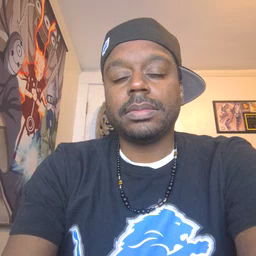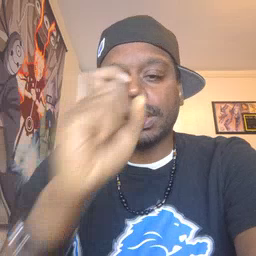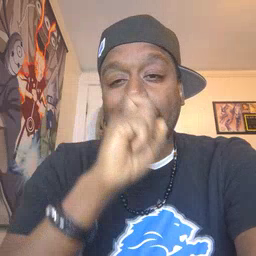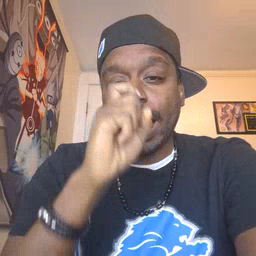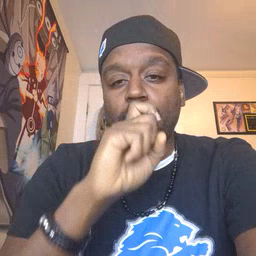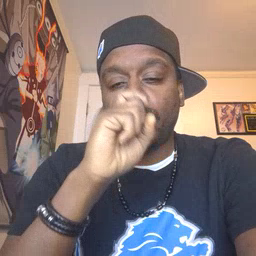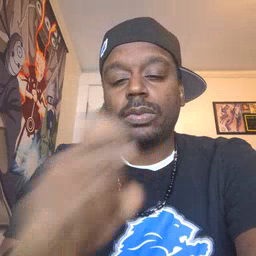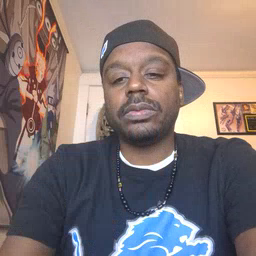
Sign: doll